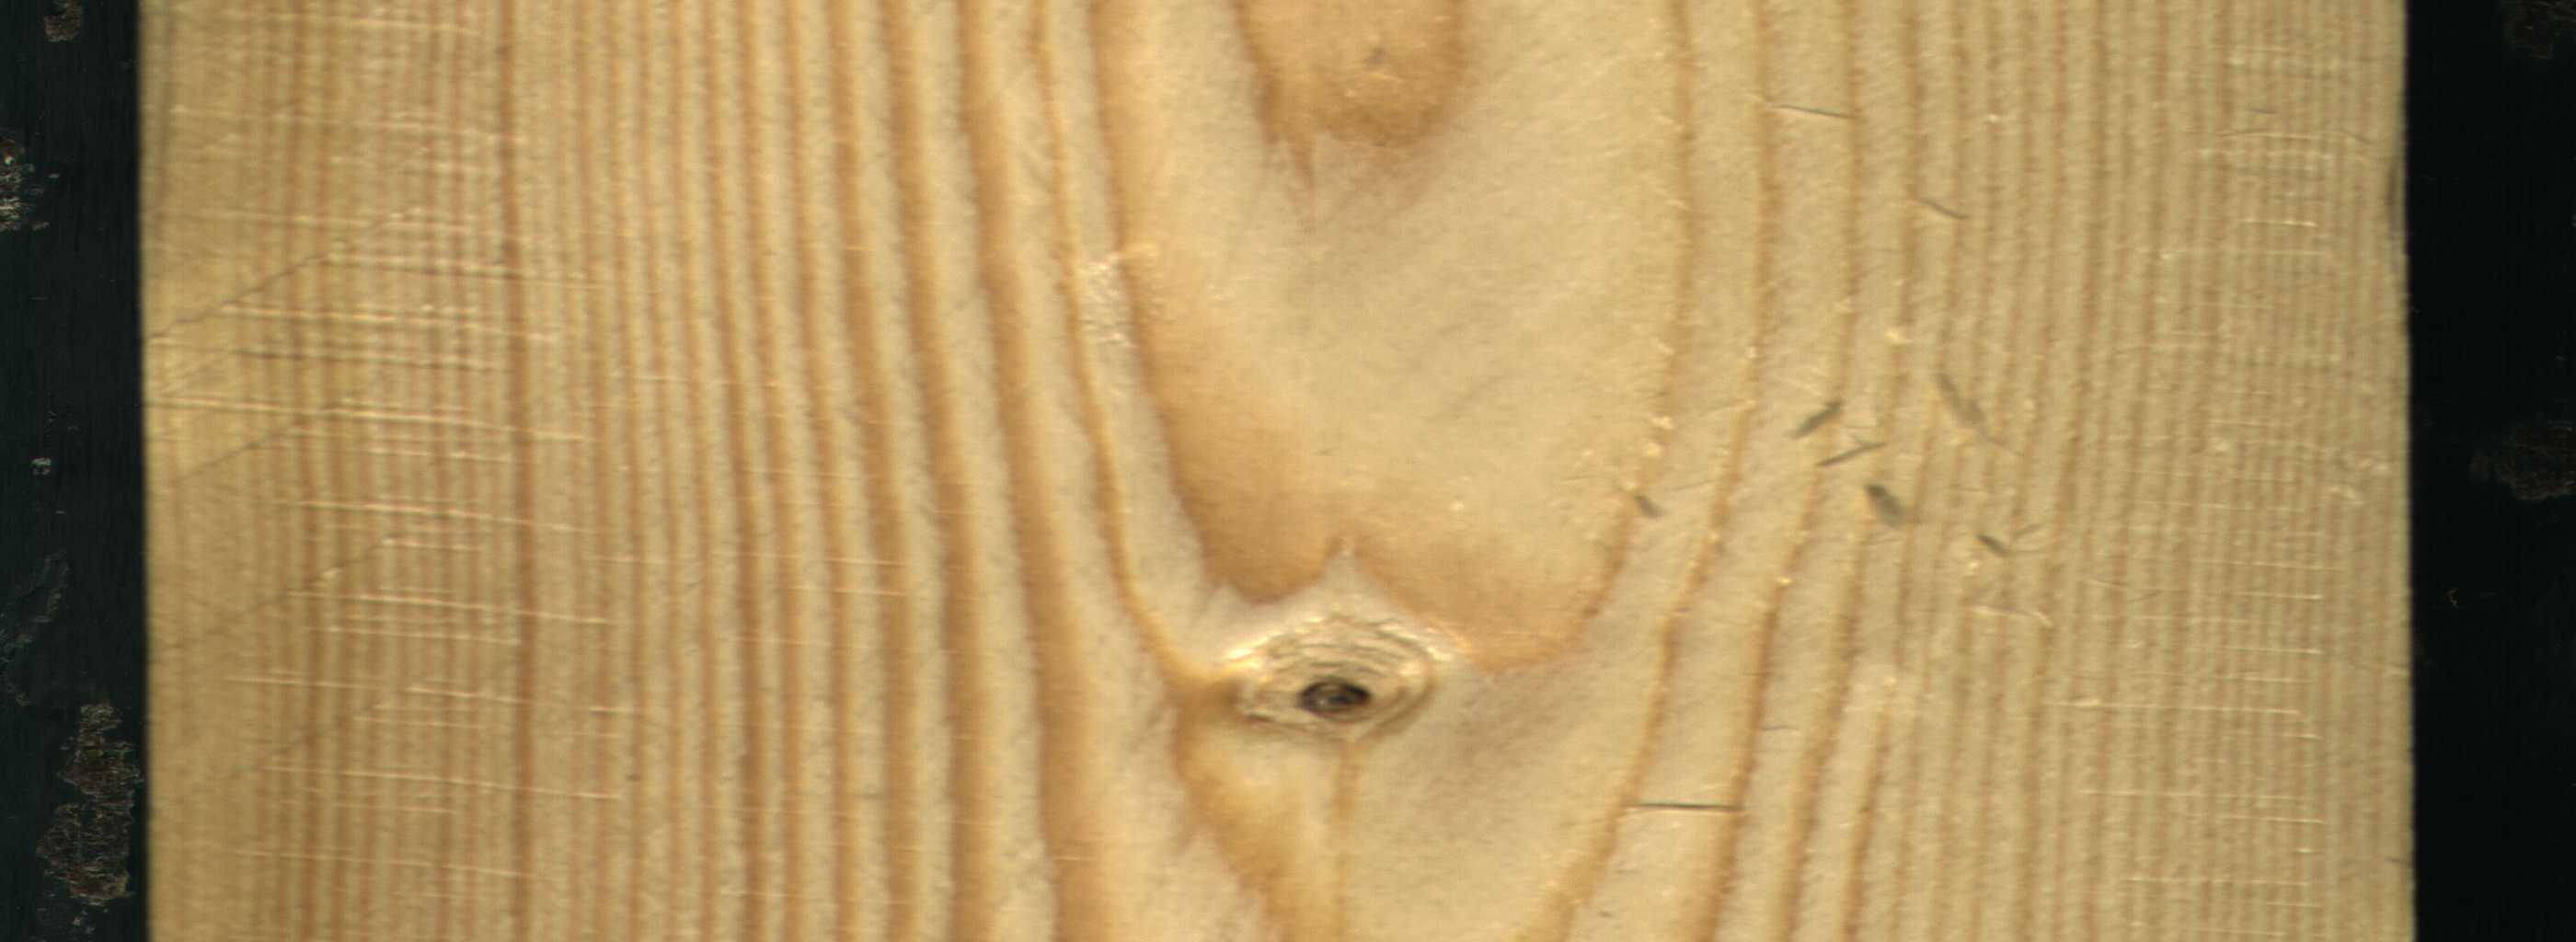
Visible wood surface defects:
Dead_Knot